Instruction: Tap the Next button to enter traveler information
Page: cart
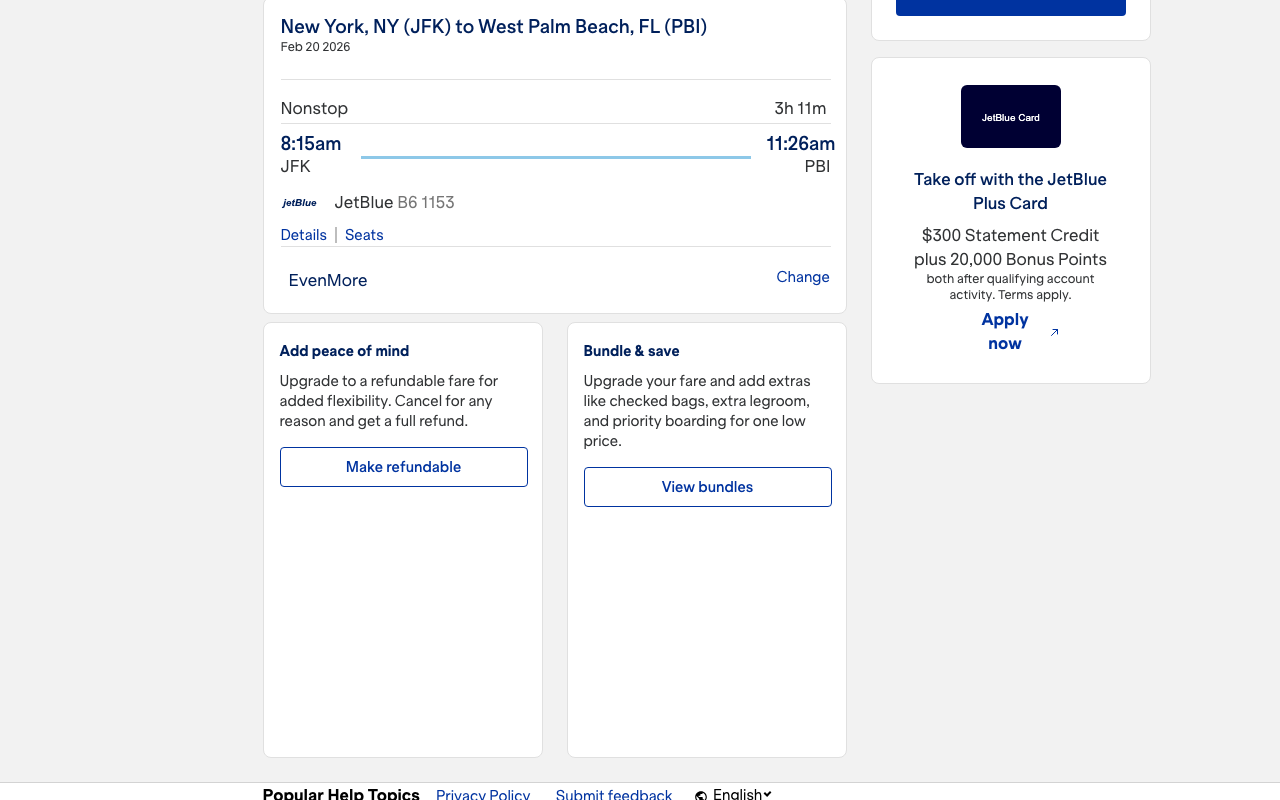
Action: click